Question:
View File:
'''
<form name="sortdata" method="POST" action="<?php echo base_url;?>home/sortby">
<select id="sortMyData" name="sortMyData" class="sortMydata">
<option value="lowhigh">Low to high price</option>
<option value="highlow">High to low price</option>
</select>
<input type="hidden" id="baseurl" name="baseurl" value="<?php echo base_url;?>">
</form>
<div id="sortbyprice" class="span6">
</div>
<script type="text/javascript">
$(document).ready(function()
{
$(".sortMydata").change(function()
{
var baseurl=$("#baseurl").val();
var sortMyData=$("#sortMyData").val();
//alert(baseurl);
alert(sortMyData);
$.ajax
({
type:"GET",
url:baseurl + 'product/sortbydetails/' + sortMyData,
//data:this.value,
cache: false,
success:function(html)
{
var length=html.length;
alert(html);
alert(html[0]);
}
});
});
});
</script>
'''
Controller:
'''
public function sortbydetails()
{
$lowhigh=$this->uri->segment(3);
if($lowhigh=="lowhigh")
{
$lowtohighprice=$this->product_model->getlowtohighprice();
$count=count($lowtohighprice);
//echo $count;
for ($i=0; $i < $count ; $i++)
{
foreach ($lowtohighprice as $key => $value) {
$sortby[] = array_values($value);
}
print_r($sortby);
}
//print_r($lowtohighprice);
}
else
{
$hightolowprice=$this->product_model->gethightolowprice();
//print_r($hightolowprice);
}
}
'''
I am trying to split the array values from javascript. I wrote an jquery ajax code and display the output in a div. Now am getting the output as an array values, i want to split that array values. I spend a whole day to achieve this task, but i couldnt able to resolve.
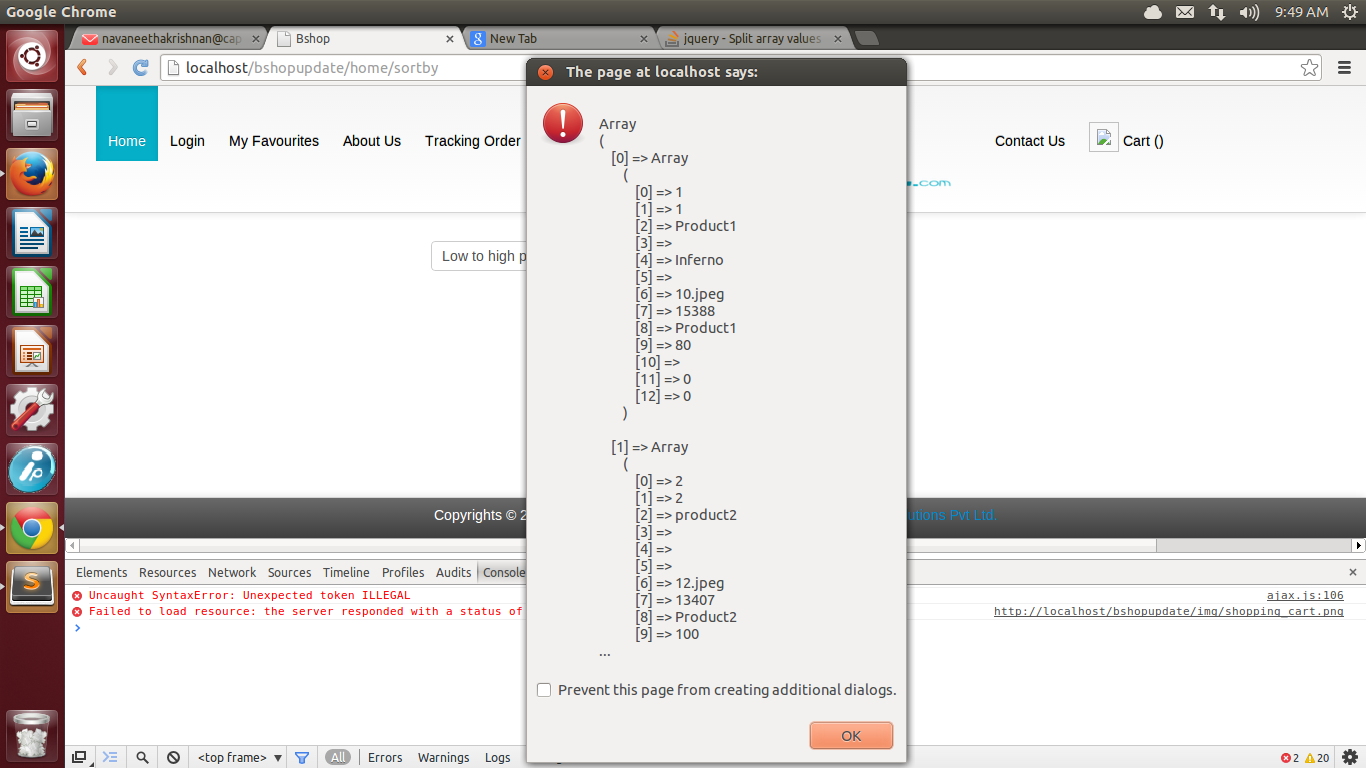
Answer: I could not get what you want exactly.
You can use any loop to get all values from array.
'''
var myarray = [1,2,3,4];
for(var i= 0; i< myarray.length; i++)
{
alert(myarray[i]);
}
'''
For 2 dimensional arrays
'''
var myarray = [[1,2,3,4], [5,6,7,8]];
for(var i= 0; i< myarray.length; i++)
for(var j=0; j < myarray[i].length; j++)
{
alert(myarray[i][j]);
}
'''